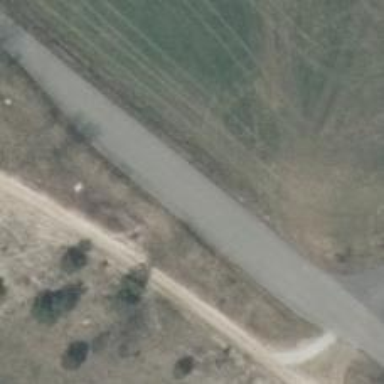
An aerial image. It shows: Passing place on the road.